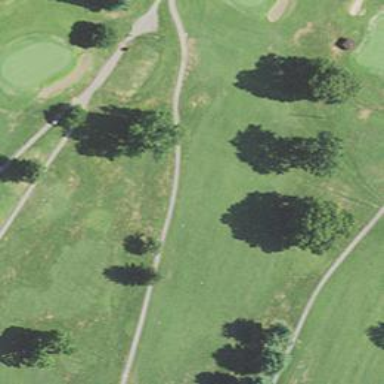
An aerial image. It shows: View of golf hole.